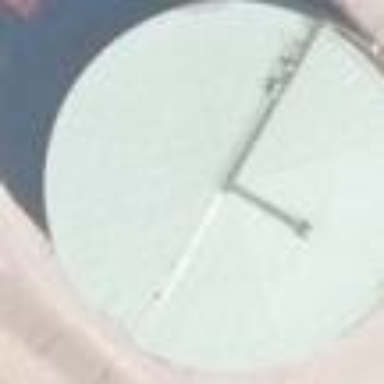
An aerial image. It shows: Gasometer inside building.